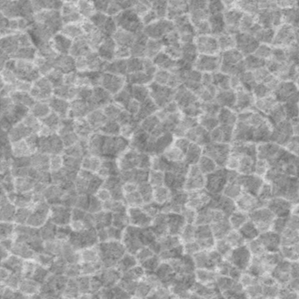
Label: frost